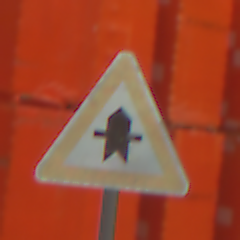
Verkehrszeichen: Vorfahrt
Umgebung: Outdoor, Suburban
Tageszeit: MorningAfternoon
Wetter: PartlyCloudy
Licht: Natural
Jahreszeit: NotSpecified
Kontrast: LowContrast